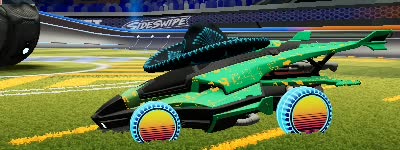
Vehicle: aftershock